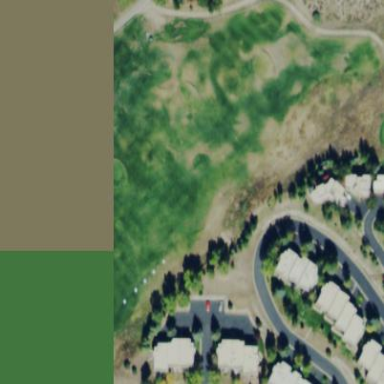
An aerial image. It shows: Grassy area designated for driving range golf.